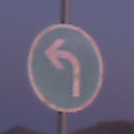
Verkehrszeichen: VorgeschriebeneFahrtrichtungLinks
Umgebung: Outdoor, Nature
Tageszeit: Dawn
Wetter: PartlyCloudy
Licht: Natural
Jahreszeit: NotSpecified
Kontrast: MediumContrast